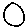
Label: circle